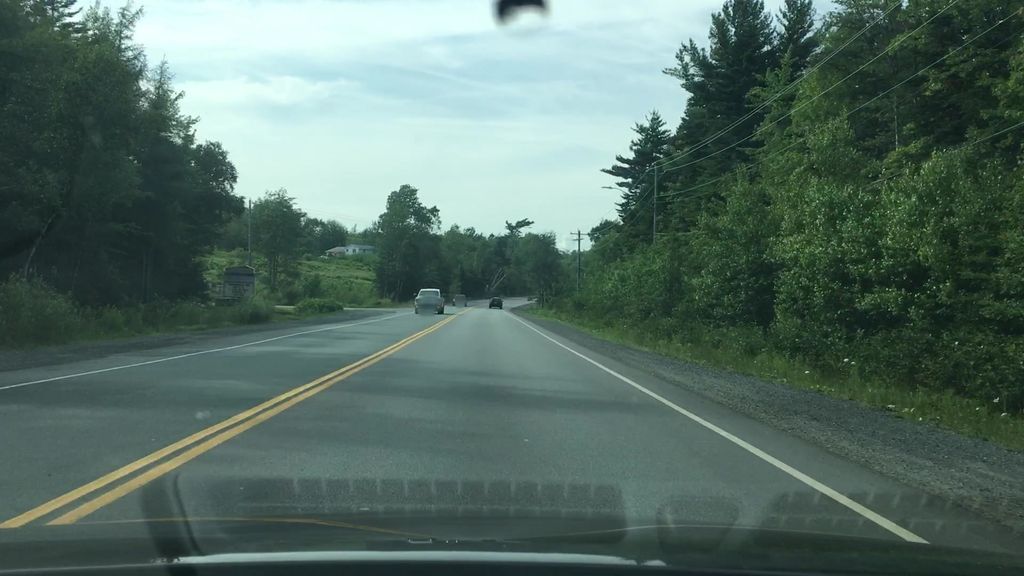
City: halifax